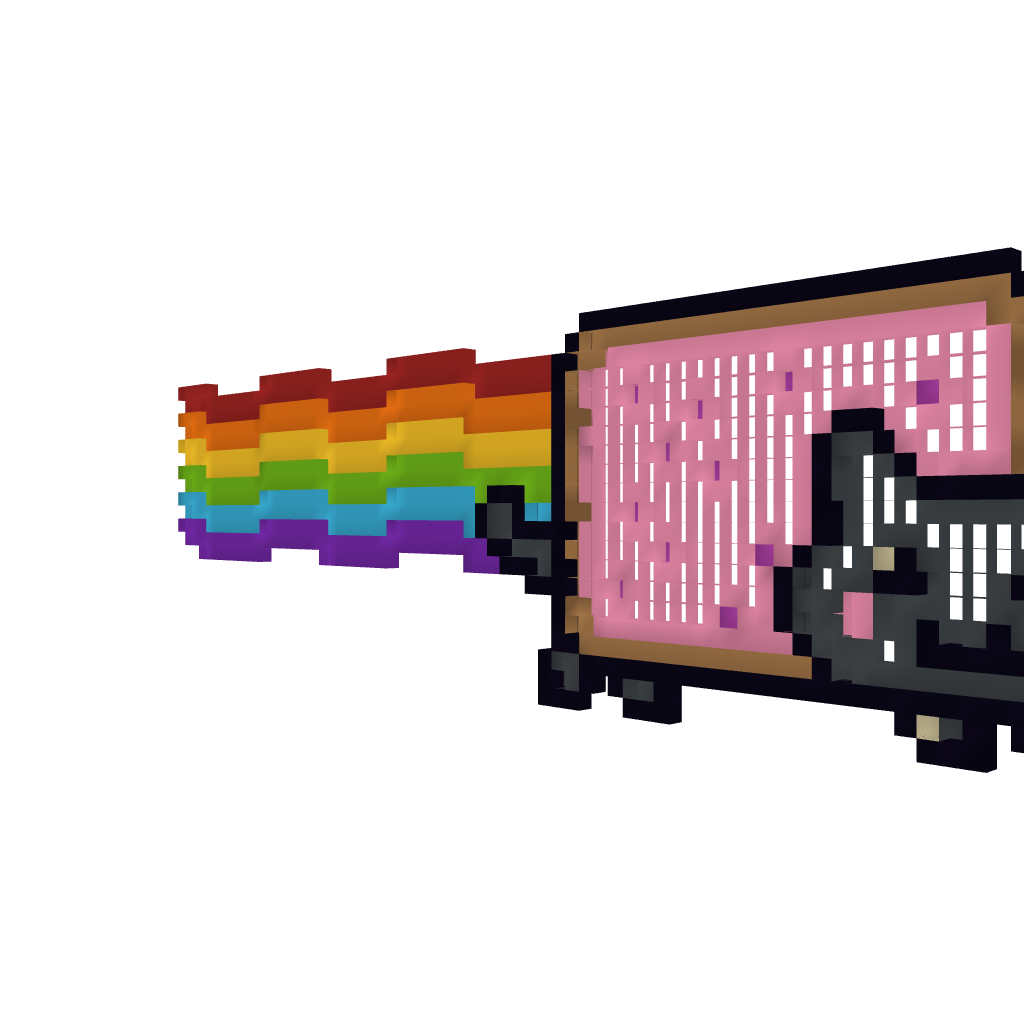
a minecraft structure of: Nyan Cat!